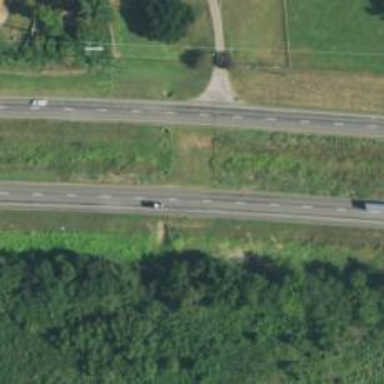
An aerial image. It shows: Expressway with asphalt surface classified as trunk highway.